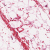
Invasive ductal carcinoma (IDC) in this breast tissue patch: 0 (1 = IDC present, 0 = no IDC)